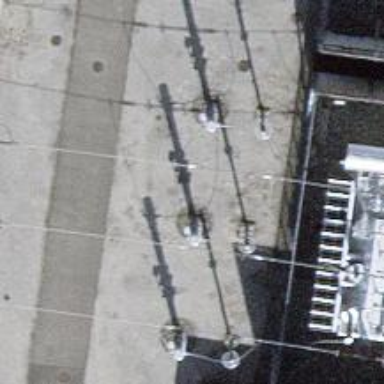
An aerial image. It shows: Switch for power supply.